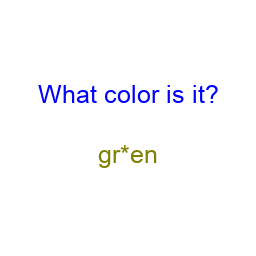
Color: olive
Color name shown: green
Background color: white
Question text color: blue